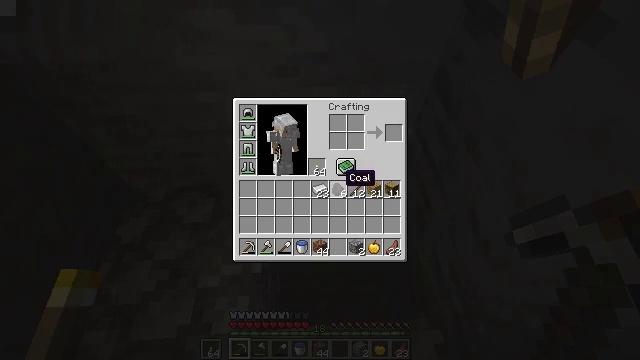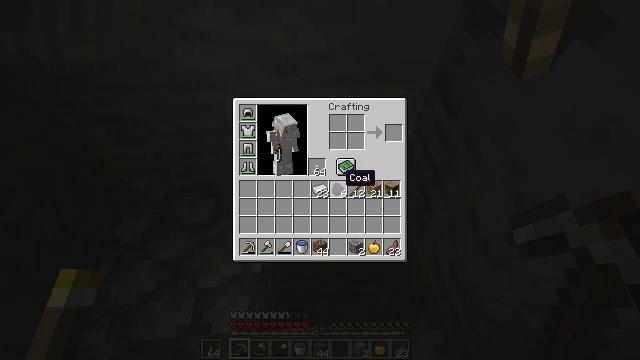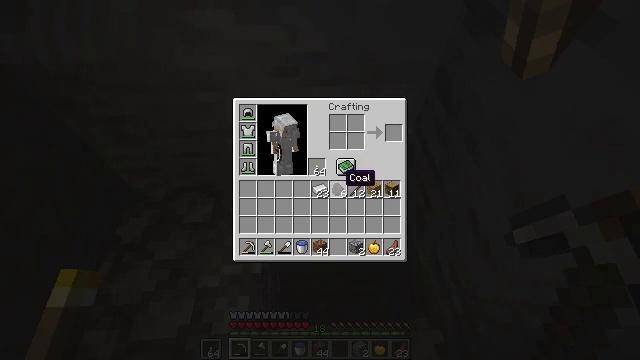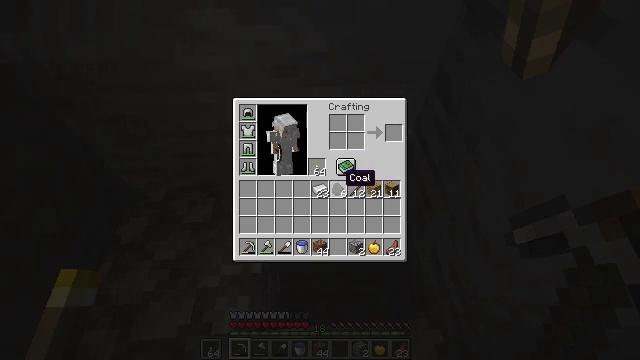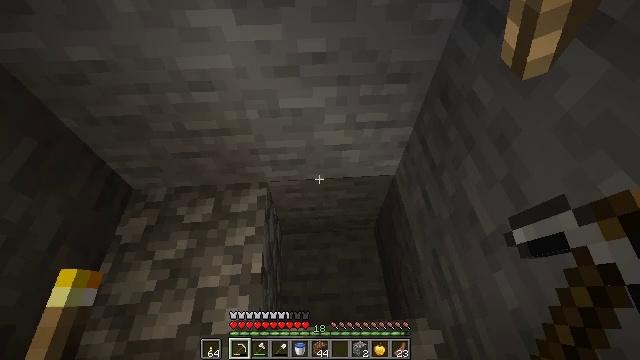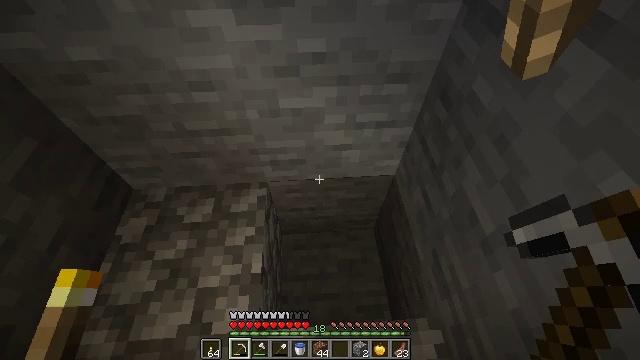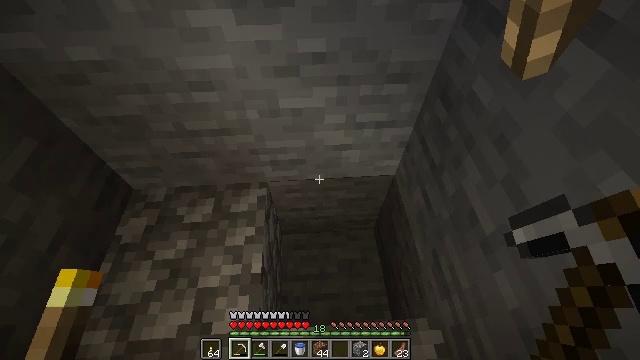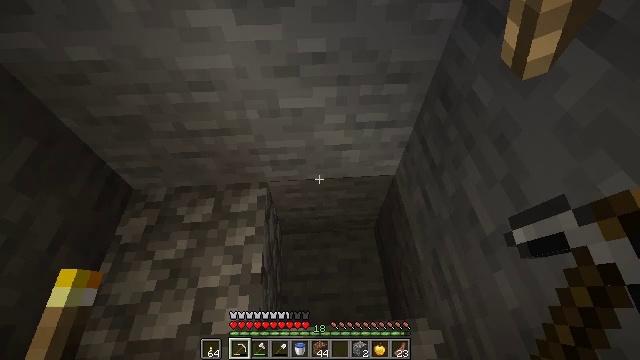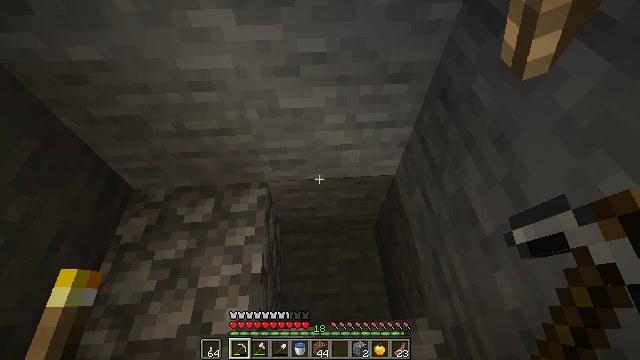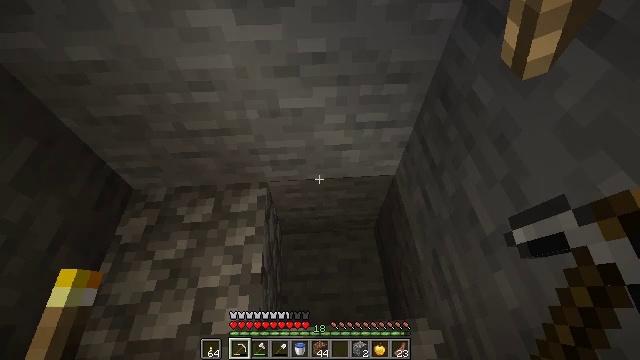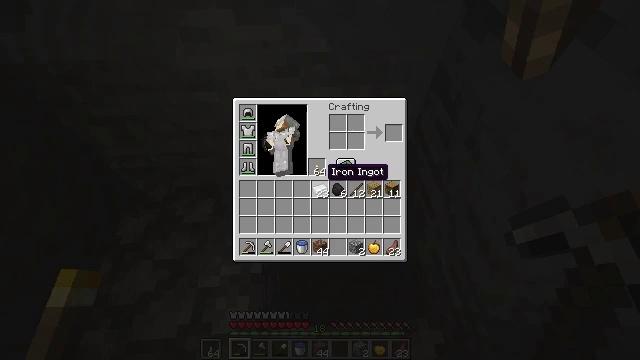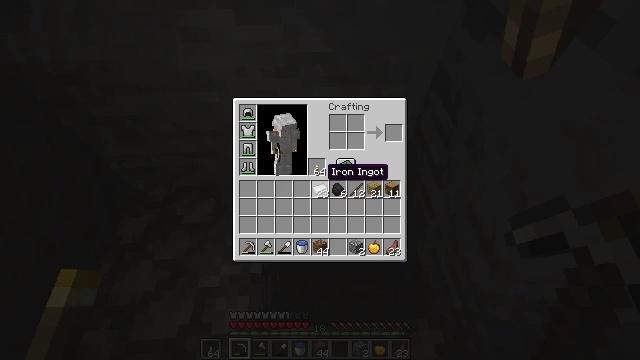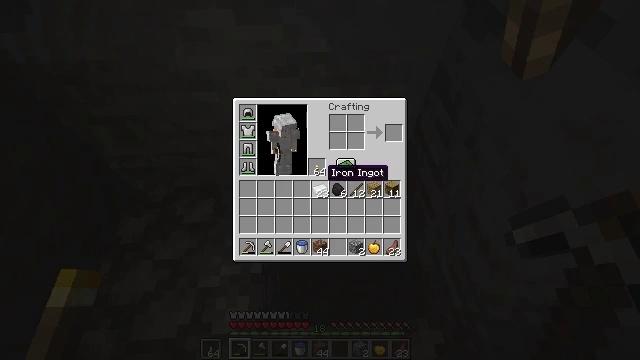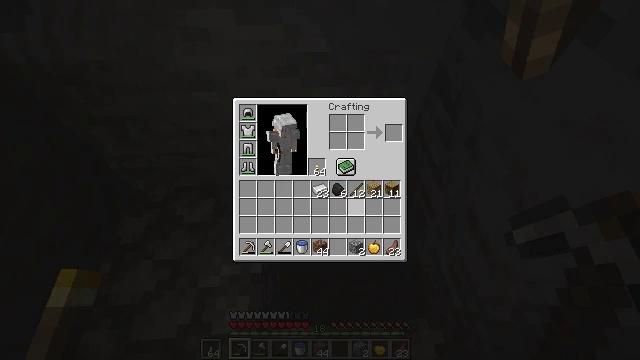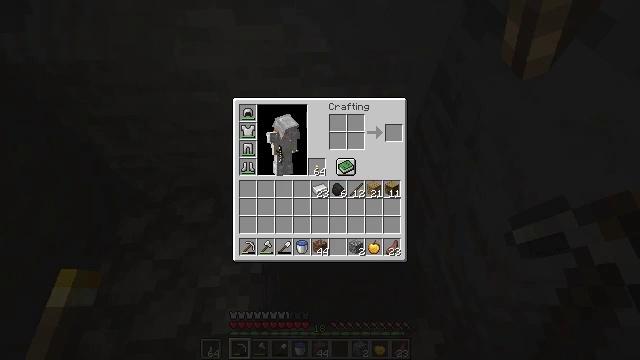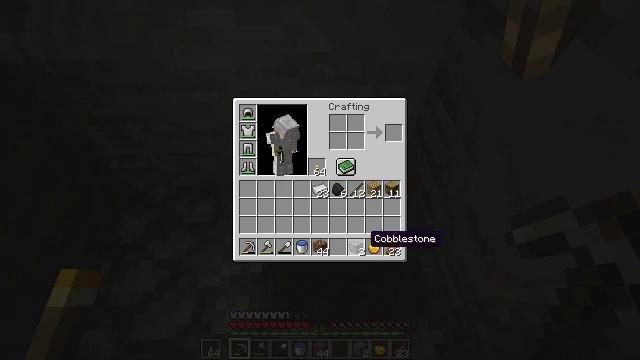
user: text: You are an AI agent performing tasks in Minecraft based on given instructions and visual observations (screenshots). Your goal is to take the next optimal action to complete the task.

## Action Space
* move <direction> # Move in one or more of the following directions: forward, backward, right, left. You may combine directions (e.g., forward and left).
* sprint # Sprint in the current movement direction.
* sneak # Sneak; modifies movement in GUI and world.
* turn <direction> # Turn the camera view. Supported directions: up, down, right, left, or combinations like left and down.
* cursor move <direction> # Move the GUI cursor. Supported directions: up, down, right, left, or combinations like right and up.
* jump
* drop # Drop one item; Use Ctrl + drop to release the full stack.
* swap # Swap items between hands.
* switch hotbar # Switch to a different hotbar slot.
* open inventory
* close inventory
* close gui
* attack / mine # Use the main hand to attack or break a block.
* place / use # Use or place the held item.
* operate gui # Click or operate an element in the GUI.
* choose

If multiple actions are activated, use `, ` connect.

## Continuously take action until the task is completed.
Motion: motion action
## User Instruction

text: Mine cobblestone underground.
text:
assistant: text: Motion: no_op
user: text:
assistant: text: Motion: no_op
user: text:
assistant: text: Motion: no_op
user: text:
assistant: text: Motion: no_op
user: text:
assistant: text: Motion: close gui
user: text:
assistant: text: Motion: no_op
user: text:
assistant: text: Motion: no_op
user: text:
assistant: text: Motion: no_op
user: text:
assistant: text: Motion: no_op
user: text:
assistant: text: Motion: open inventory
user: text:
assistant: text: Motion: open inventory
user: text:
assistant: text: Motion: open inventory
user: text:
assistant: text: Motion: cursor move right and down, open inventory
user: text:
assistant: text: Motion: cursor move right and down
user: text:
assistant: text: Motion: cursor move down
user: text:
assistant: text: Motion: no_op
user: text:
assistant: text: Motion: no_op
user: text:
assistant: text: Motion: no_op
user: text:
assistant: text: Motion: no_op
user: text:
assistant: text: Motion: no_op
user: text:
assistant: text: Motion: no_op
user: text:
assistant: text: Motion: operate gui
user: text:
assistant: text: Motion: operate gui
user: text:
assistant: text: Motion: cursor move left and up
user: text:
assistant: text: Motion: cursor move left and up
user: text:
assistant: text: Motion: no_op
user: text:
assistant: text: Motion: no_op
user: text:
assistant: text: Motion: no_op
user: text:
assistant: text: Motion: no_op
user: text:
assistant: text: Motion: no_op